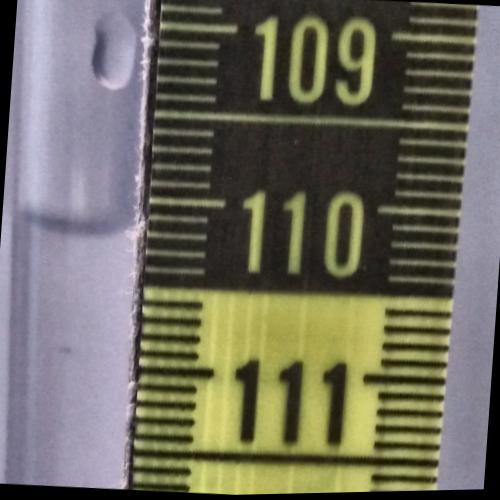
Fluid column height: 110.2 cm